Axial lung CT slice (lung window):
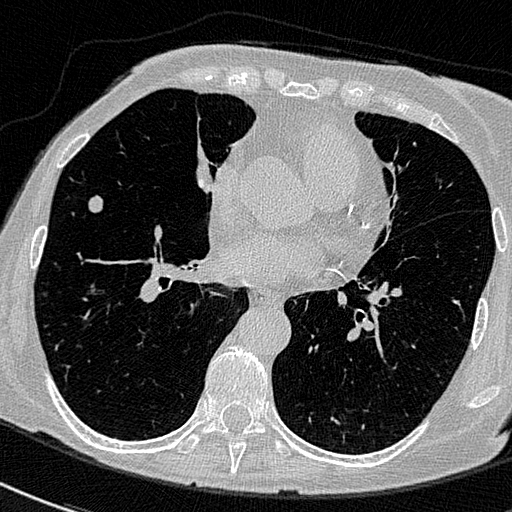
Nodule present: yes
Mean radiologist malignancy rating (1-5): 2.75